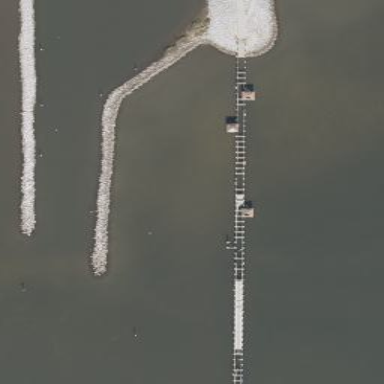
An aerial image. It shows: Breakwater structure.